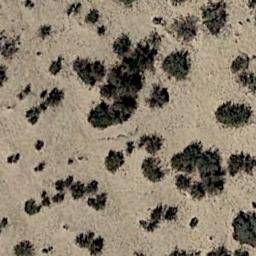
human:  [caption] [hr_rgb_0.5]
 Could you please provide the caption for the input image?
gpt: Chaparral is evenly distributed on the sand .

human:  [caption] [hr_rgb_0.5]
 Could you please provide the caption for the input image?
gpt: There are some dry bushes make up the chaparral on the desert .

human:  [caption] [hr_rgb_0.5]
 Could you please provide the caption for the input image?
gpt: Some disconnected chaparrals of different sizes grow in the desert .

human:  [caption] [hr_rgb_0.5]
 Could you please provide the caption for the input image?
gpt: There are clusters of lush trees in the desert .

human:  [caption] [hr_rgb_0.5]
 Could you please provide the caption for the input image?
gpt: The chaparral is not evenly distributed .